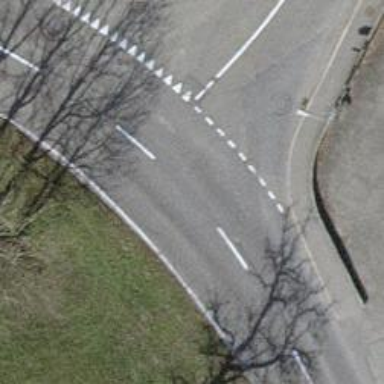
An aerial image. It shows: Tertiary road.